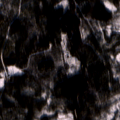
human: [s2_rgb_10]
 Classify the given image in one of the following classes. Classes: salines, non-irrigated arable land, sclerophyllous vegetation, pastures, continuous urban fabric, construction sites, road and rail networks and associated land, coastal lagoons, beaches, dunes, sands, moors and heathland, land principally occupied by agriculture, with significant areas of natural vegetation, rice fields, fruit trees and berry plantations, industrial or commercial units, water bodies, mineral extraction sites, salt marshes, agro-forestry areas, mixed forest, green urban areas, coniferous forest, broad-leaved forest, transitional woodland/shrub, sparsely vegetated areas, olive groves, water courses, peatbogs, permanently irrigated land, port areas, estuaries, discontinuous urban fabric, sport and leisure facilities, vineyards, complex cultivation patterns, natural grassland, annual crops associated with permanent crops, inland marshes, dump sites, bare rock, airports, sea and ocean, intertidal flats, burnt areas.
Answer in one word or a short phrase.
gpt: coniferous forest, mixed forest, transitional woodland/shrub